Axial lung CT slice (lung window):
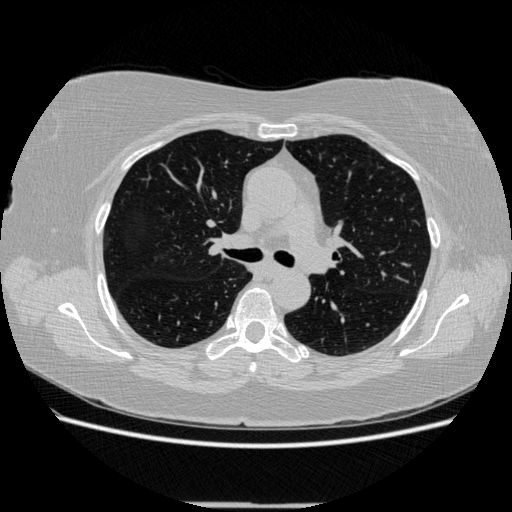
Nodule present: no